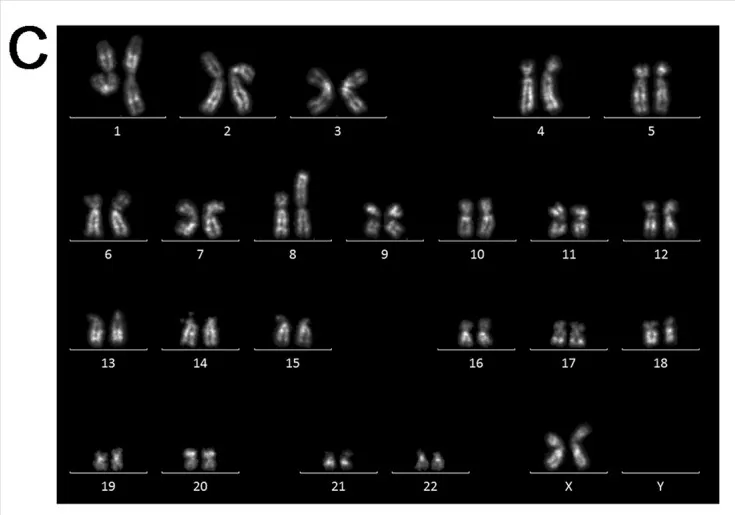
Genetic outcomes of the natural pregnancies in the patient with unbalanced karyotype 45,XX,der(8;18)t(8;18)(p23;p11.3). (C) The karyogram of QFH/AcD banded chromosomes from chorionic villi in progressing pregnancy with trisomy 18 detected by NIPT. The karyotype is 46,KHKH,der(8;18)t(8;18)(p23;p11.3)mat,+18.
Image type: radiology (ultrasound)